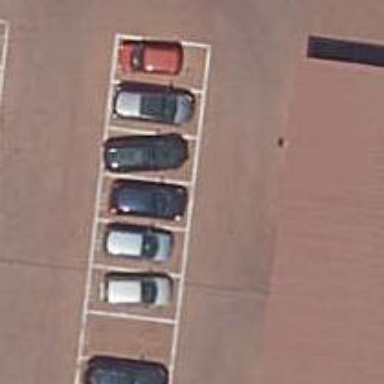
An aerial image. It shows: Shop that sells cars.